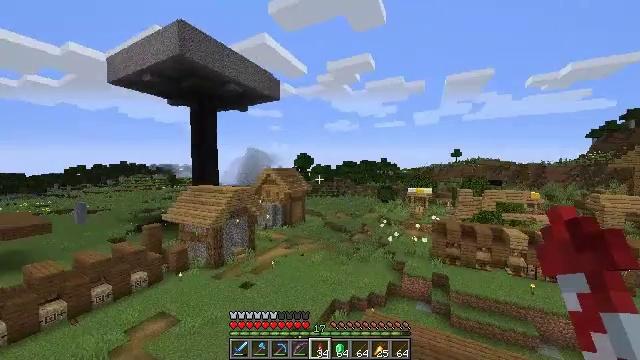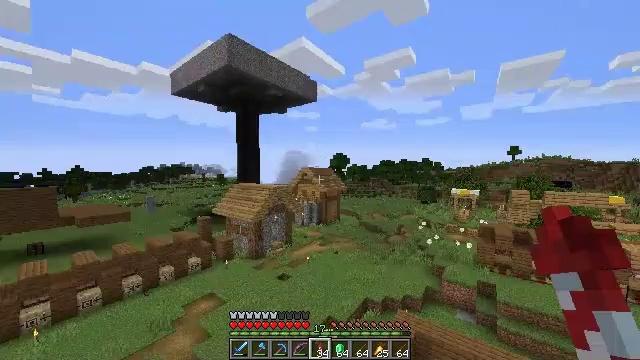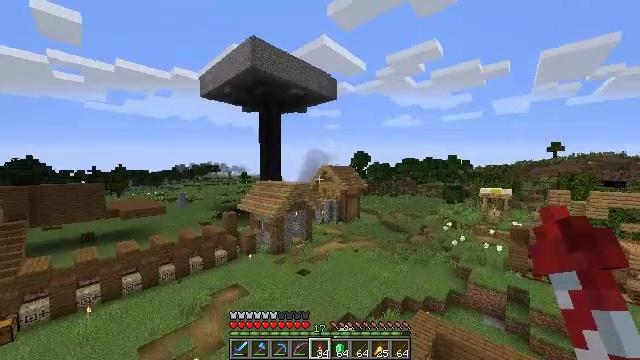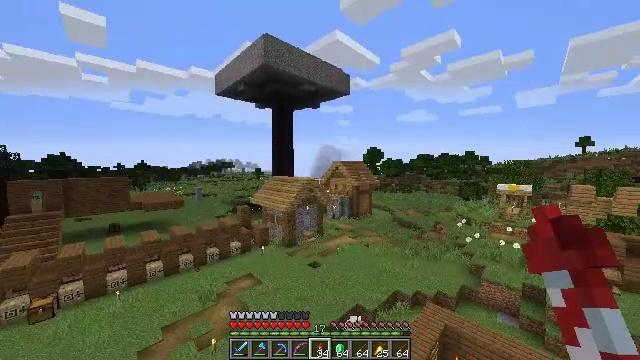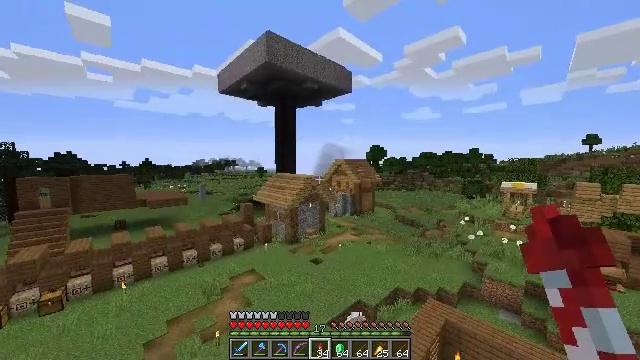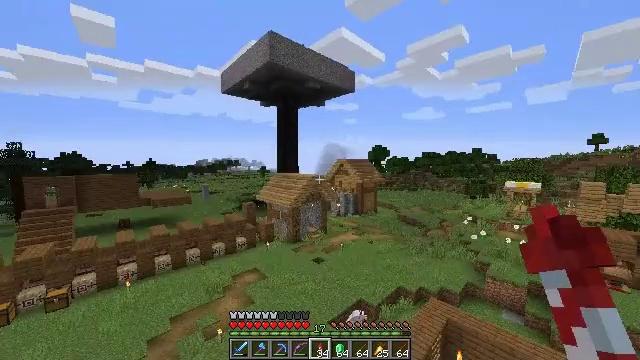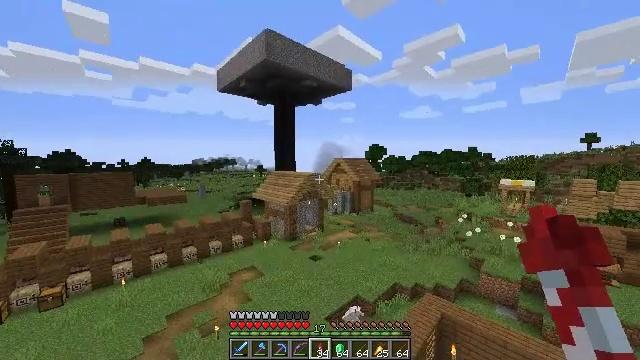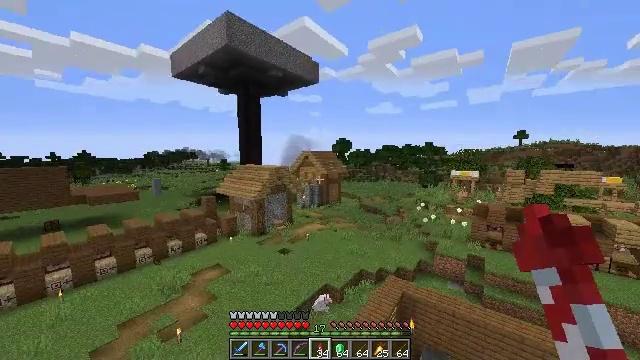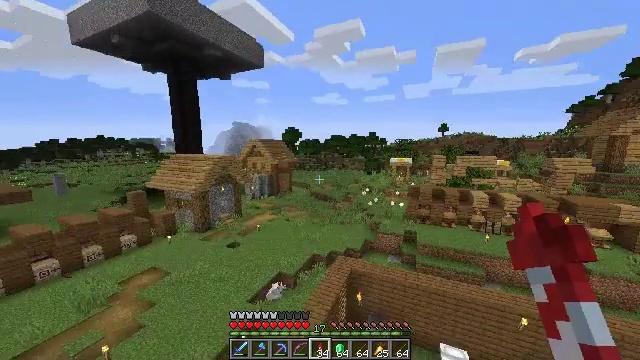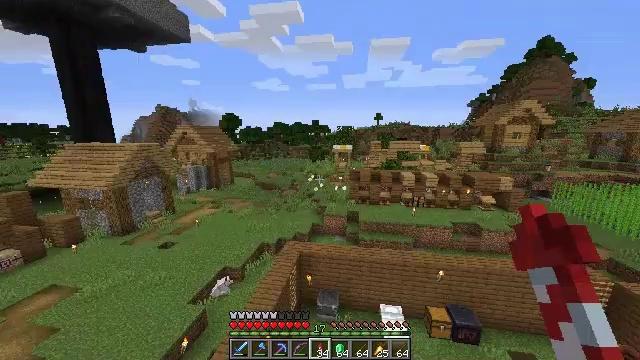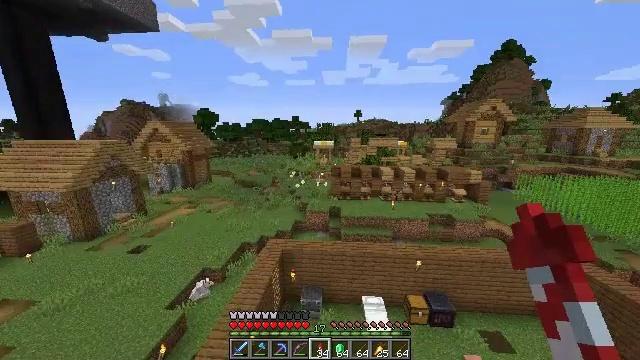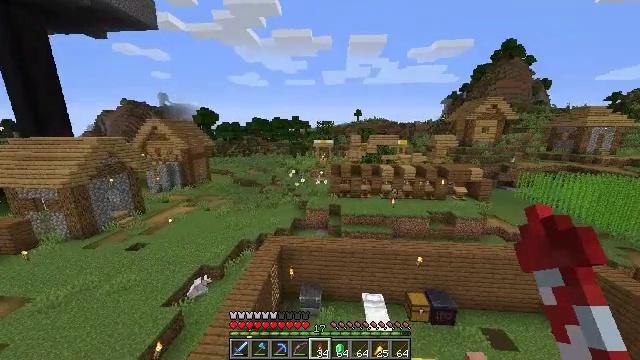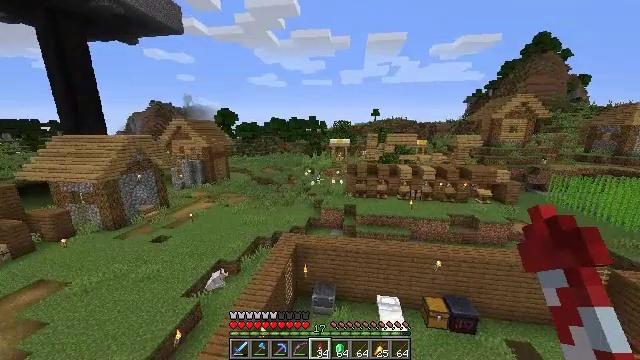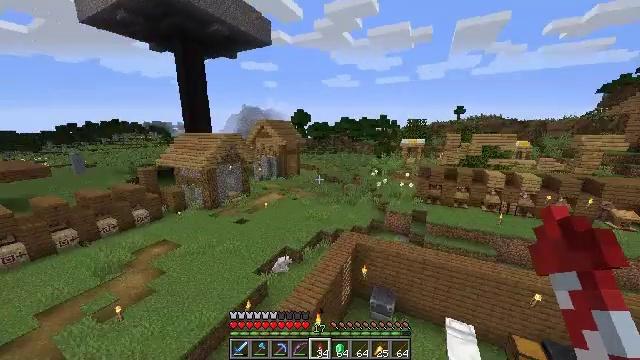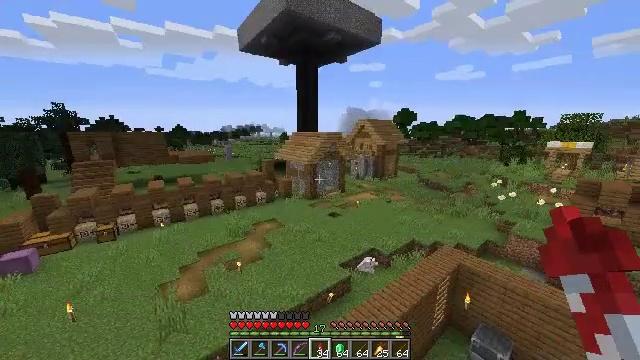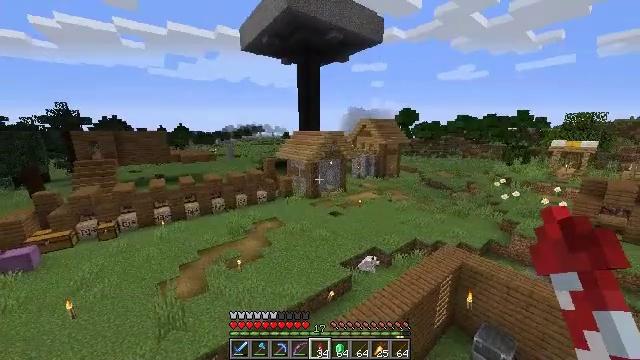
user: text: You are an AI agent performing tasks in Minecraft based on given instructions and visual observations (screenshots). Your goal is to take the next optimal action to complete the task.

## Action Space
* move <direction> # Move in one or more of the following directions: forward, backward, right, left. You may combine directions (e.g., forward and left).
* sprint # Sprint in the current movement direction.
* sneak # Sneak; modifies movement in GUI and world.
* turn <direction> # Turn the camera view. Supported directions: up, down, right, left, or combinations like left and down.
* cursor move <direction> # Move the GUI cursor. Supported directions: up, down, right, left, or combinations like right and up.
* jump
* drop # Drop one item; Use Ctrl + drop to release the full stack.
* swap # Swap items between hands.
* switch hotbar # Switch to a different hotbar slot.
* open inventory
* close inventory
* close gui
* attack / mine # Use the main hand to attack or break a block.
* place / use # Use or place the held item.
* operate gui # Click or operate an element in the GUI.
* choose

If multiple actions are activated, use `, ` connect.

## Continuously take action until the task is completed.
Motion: motion action
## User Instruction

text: Craft a firework rocket.
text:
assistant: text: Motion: move forward, sprint, turn left, jump
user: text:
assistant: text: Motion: move forward, sprint, turn left, jump
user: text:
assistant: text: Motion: move forward, sprint, turn left, jump
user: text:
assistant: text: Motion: move forward, sprint, jump
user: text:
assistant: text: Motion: move forward, sprint, jump
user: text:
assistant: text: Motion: move forward, sprint, jump
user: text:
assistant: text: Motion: move forward, sprint, turn right and down, jump
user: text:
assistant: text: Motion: move forward, sprint, turn right and down, jump
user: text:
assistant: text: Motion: move forward, sprint, turn right and down, jump
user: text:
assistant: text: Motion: move forward, sprint, turn right, jump
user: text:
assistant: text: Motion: move forward, sprint, jump
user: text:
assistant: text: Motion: move forward, sprint, turn left, jump
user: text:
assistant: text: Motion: move forward, sprint, turn left, jump
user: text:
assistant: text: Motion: move forward, sprint, turn left, jump
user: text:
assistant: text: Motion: move forward, sprint, jump
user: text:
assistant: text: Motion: move forward, sprint, jump
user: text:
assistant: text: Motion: move forward, sprint, jump
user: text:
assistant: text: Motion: move forward, sprint, turn left, jump
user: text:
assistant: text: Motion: move forward, sprint, turn left and up, jump
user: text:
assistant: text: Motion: move forward, sprint, turn left and up, jump
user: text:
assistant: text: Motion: move forward, sprint, turn left, jump
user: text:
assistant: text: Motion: move forward, sprint, turn left, jump
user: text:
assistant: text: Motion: move forward, sprint, jump
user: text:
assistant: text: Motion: move forward, sprint, jump
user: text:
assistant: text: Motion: move forward, sprint, jump
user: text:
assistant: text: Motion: move forward, sprint, turn right, jump
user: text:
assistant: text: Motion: move forward, sprint, turn right, jump
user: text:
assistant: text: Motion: move forward, sprint, turn right, jump
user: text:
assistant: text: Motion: move forward, sprint, turn right, jump
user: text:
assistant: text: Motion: move forward, sprint, turn right, jump